Question: I am building a ToDO style list. My goal is to insert a new Row every time the last/bottom row's Name Text Input field gets focus.
So clicking in the bottom input field would insert a new row below it, which I could then finish typing my name and hit tab to proceed to the next, which would then again add a new row below it as well.

My name input fileds look like this...
'''
<input class="name" name="name_1" id="name_1" size=45 type="text" value="" onfocus="myFunction(event)">
'''
As you can see, right now, when the text input gets Focus 'onfocus="myFunction(event)"' it calls this text function 'myFunction(event)'
'''
function myFunction(e){
add_task_row("","{$ID}","","","","","","","0");
return false;
}
'''
My 'add_task_row' handles inserting the new rows.
It currently works, anytime I click or tab into a text input, it adds a new row. THe problme is it happens on any row, I need it to only function this way when that very last row is focused on.
I think inside the 'myFunction()' it could possibly have some code that would count the number of rows and then only 'fire the add_task_row' if it is the current last row? I just don't know enough JavaScript to do this myself or even know if I'm on the right track to do this?
Any help appreciated, you can see my desired output/result. Would like to use as much native JavaScript as possible
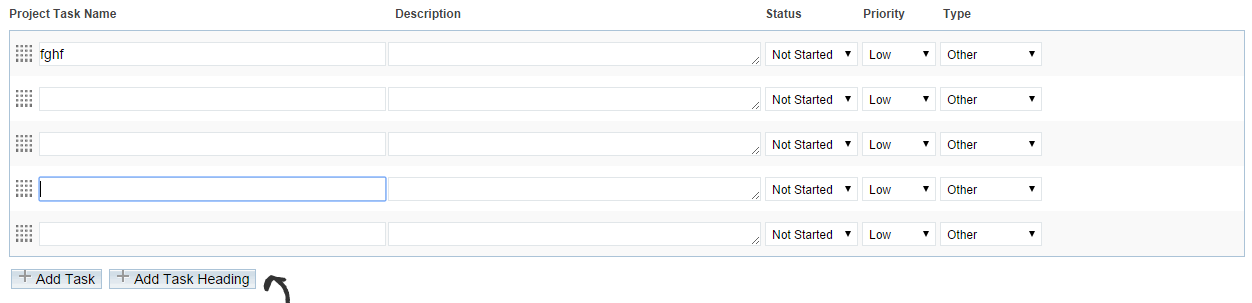
Answer: so this should work:
'''
$(document).ready(function(){
$('#table1').on('click','tr:last',function(){
alert("!");
$('#table1 tbody:last').append("
<tr><td>Test</td></tr>");
});
});
'''
And the table to the Script:
'''
<table id="table1">
<tr><td>Test1</td></tr>
<tr><td>Test2</td></tr>
</table>
'''
So on clicking "Test2" a new row will be generated with content "Test".
(I hope you're using jQuery because this is much simplier. If not here: <URL>
Greetings